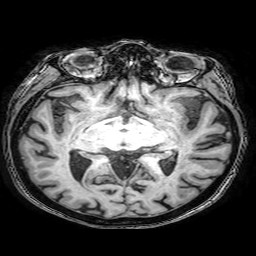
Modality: T1w
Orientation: coronal
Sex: female
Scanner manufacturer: philips
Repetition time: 0.008326 s
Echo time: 0.00388 s